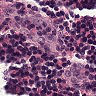
Metastatic tissue present: no